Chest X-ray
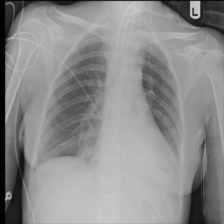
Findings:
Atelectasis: positive
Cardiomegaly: negative
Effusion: negative
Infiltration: positive
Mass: negative
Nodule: negative
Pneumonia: negative
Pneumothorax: negative
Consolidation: negative
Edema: negative
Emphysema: negative
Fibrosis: negative
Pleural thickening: negative
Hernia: negative